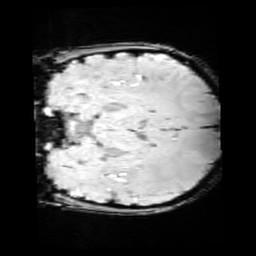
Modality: SWI
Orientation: coronal
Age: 13
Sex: female
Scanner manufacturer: siemens
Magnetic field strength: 3 T
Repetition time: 0.027 s
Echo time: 0.02 s